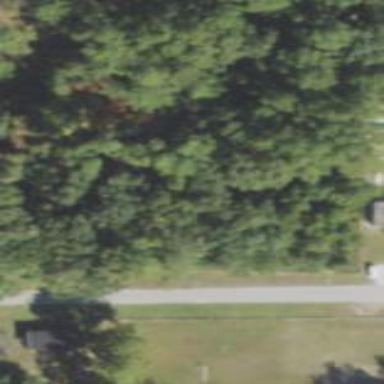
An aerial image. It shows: Mixed leaf woodland.